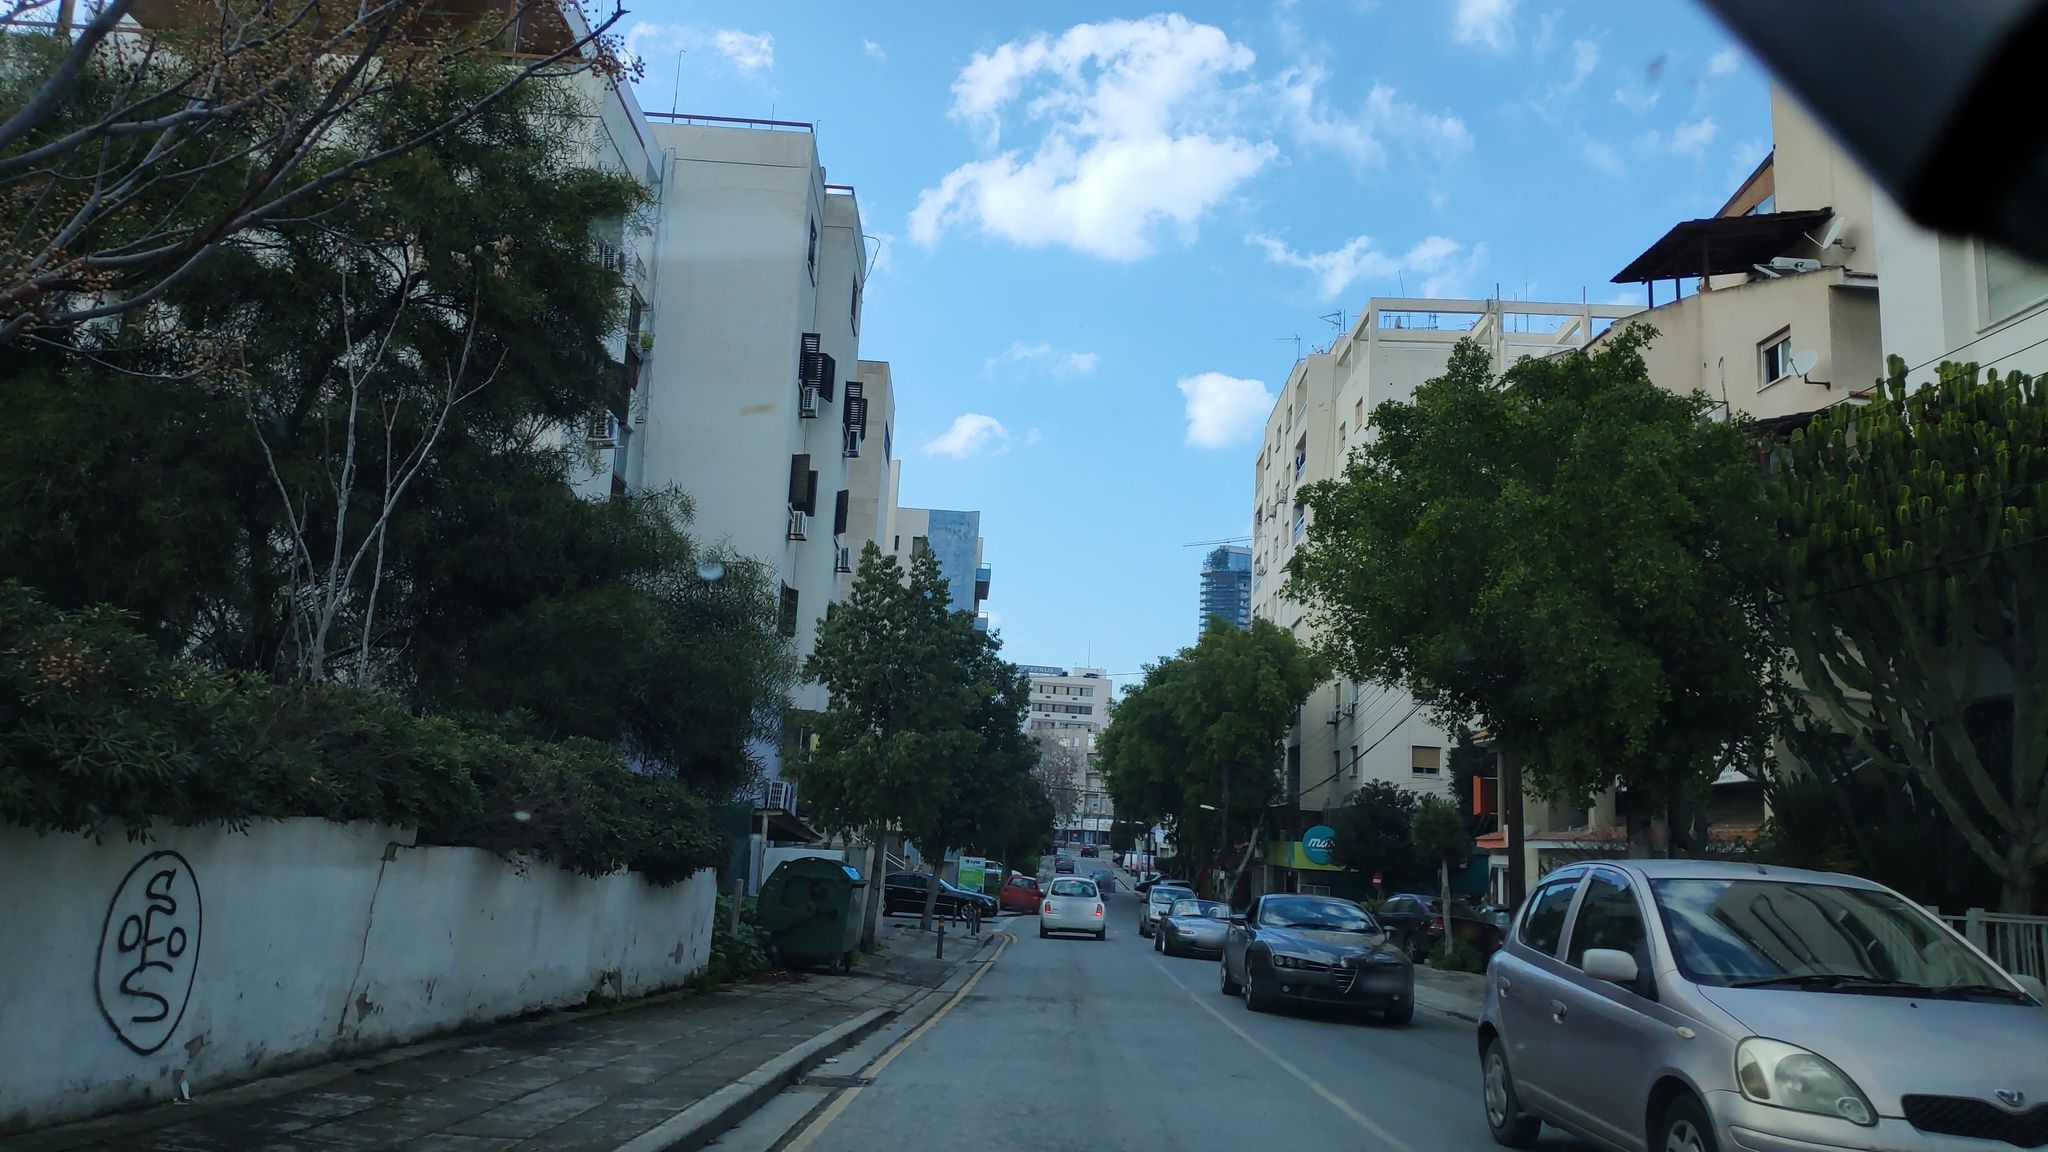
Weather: clear
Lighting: day
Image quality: good
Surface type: driving surface
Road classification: residential
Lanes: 2
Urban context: urban centre
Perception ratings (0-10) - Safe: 4.6, Lively: 8.64, Beautiful: 7.94, Boring: 3.5, Depressing: 2.24, Wealthy: 8.88